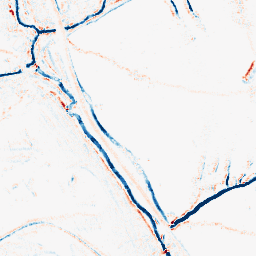
Category: morphological
Decomposition family: morphological_square
Decomposition parameters: operation: average
size: 5
Upsampling method: sinc_hamming
Upsampling parameters: scale: 8
kernel_size: 16
Upsampling scale: 8